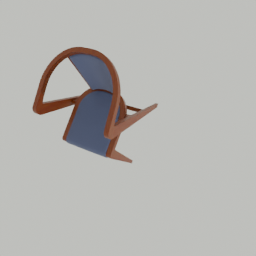
Label: furniture